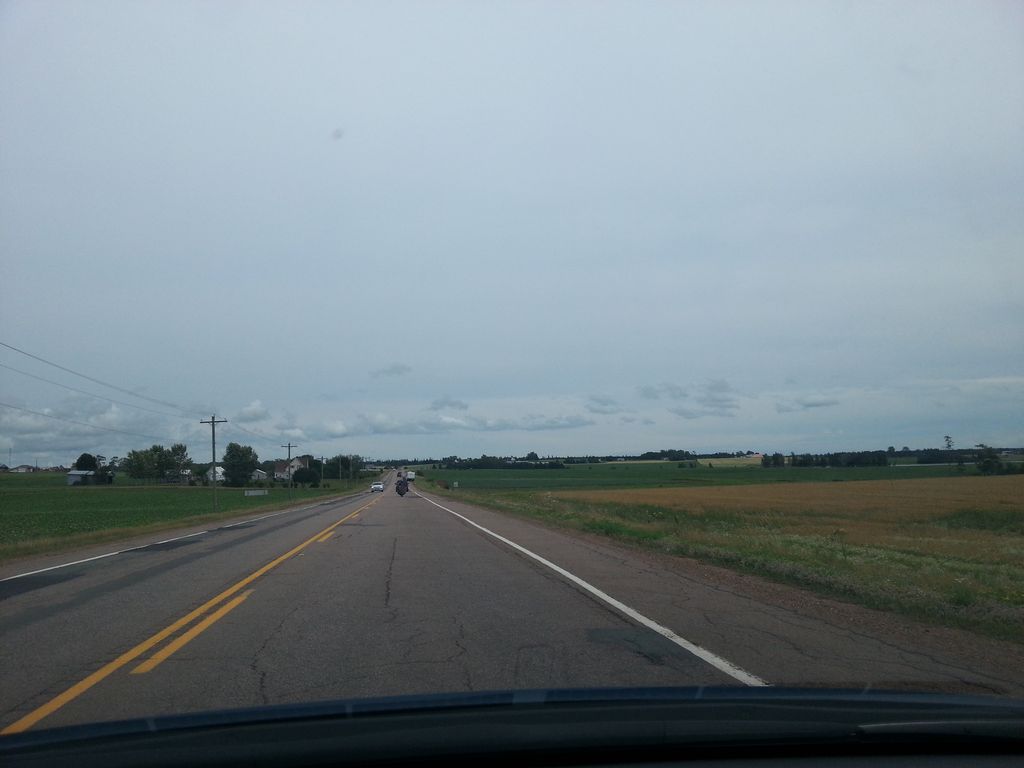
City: charlottetown